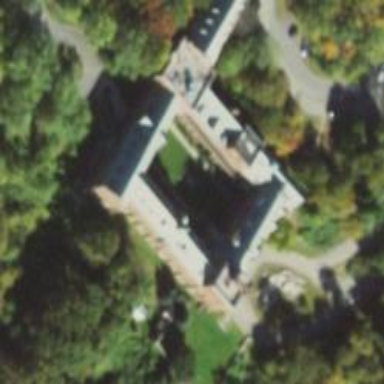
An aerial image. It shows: Historic school.